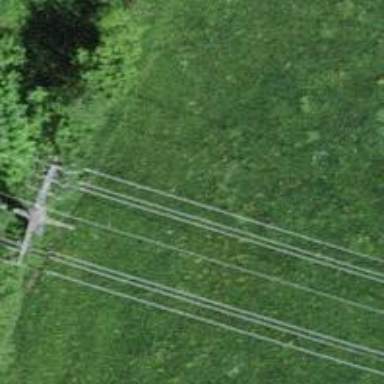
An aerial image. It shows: Concrete power pole.